Question: I can't find any answers online, so hopefully someone has a solution.
I am trying to use ggplot2's 'geom_tile' for plotting co-occurence/mutually exclusion graph with pairs of chromosome arms. Below is a snippet of my dataframe. (link to full dataset here: <URL>
'''
Event1 Event2 label
1017 16p gain 16p loss exclusion
666 13q gain 13q loss exclusion
1523 19p gain 19q gain co-occur
1565 19p gain 9q gain co-occur
1738 1p loss 1q loss co-occur
'''
The name of chromosome arms are mix of number and letters. So I used 'mixedsort()'from gtools to sort them. and factored my y/x-axis tick labels.
'''
library(gtools)
library(dplyr)
event1 <- mixedsort(unique(cooccur.table$Event1 %>% as.vector()), decreasing = F); event1
event2 <- mixedsort(unique(cooccur.table$Event2 %>% as.vector()), decreasing = T); event2
cooccur.table$Event1 <- factor(cooccur.table$Event1, levels = event1)
cooccur.table$Event2 <- factor(cooccur.table$Event2, levels = event2)
'''
and when I tried to plot,
'''
library(ggplot2)
ggplot(cooccur.table, aes(x = Event1, y = Event2, fill = label, label = label)) +
geom_tile(colour="black") +
coord_equal() +
scale_fill_manual(values = c("#08d9d6", "#e84a5f", "#ffffff")) +
# scale_y_discrete(limits = rev(levels(cooccur.table$Event1)[2:72])) +
theme(axis.text.x = element_text(angle = 90, vjust = 0.5, hjust = 1.4),
axis.text.y = element_text(hjust = 1.5),
legend.position = "right",
axis.line.x = element_line(size = 0.2),
axis.line.y = element_line(size = 0.2),
axis.ticks = element_blank())
'''
this is the result...

(I'm thinking since it's pairwise comparison, 'geom_tile' is trying to get rid of that one so it staggers the comparison, but it's getting confused with the sorting... but I haven't no idea how to fix it so I get a triangle plot)
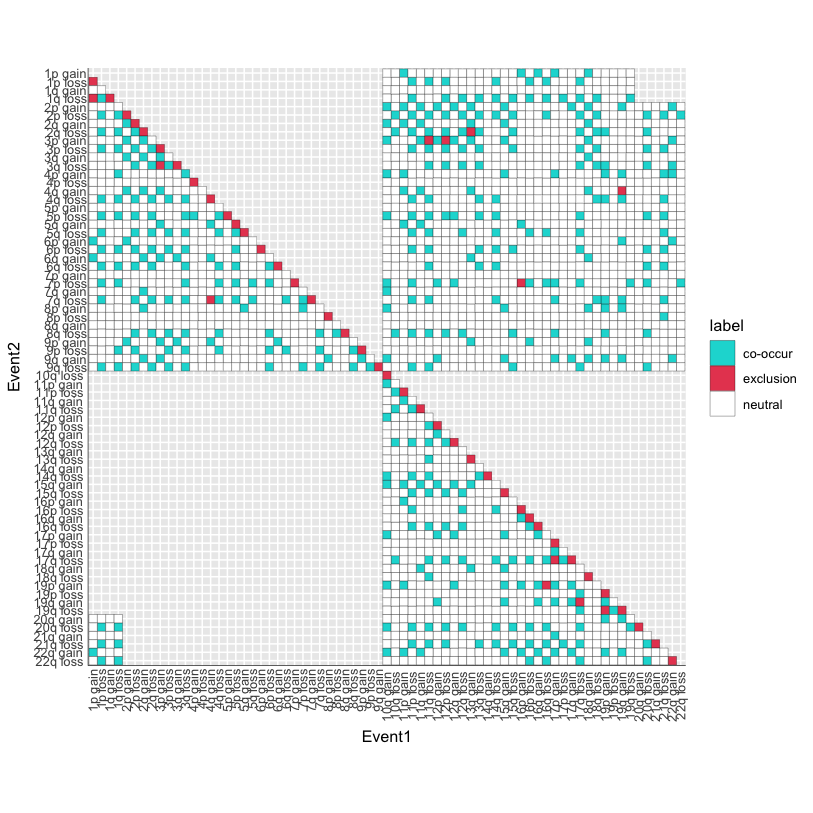
Answer: Try this (explanations in comments):
'''
# create ONE set of factor levels that cover both columns
event.levels <- mixedsort(unique(c(cooccur.table$Event1, cooccur.table$Event2)))
# create combined table such that we have both Event1-Event2 and Event2-Event1 pairs
new.cooccur.table <- rbind(cooccur.table,
cooccur.table %>%
rename(Event2 = Event1, Event1 = Event2) %>%
select(Event1, Event2, label)) %>%
# convert both event columns to factor, with the same set of factor levels defined above
mutate(across(starts_with("Event"),
~factor(.x, levels = event.levels))) %>%
# keep only rows where Event1's is smaller than Event2 (this creates the triangle)
filter(as.integer(Event1) < as.integer(Event2)) %>%
# reverse the factor level order for Event2
mutate(Event2 = forcats::fct_rev(Event2))
# plot
ggplot(new.cooccur.table,
aes(x = Event1, y = Event2, fill = label, label = label)) +
geom_tile(colour="black") +
coord_equal() +
scale_fill_manual(values = c("#08d9d6", "#e84a5f", "#ffffff"))
'''
<URL>
Small data sample for reproducibility:
'''
cooccur.table <- structure(list(Event1 = c("9p gain", "19q gain", "19p gain",
"9q gain", "10q gain", "19p gain", "19p gain", "9p gain", "19p gain",
"19q gain", "10q gain", "10q gain", "9p loss", "19p loss", "10q loss",
"19q loss", "19p loss", "19p gain", "10q loss", "10q loss", "10q loss",
"19q gain", "9p loss", "19p loss", "19q loss", "19p gain", "10q gain",
"10q gain", "19p loss", "19q gain", "10q gain", "19p loss", "10q loss",
"10q loss", "19q loss", "19q loss", "10q gain", "19p gain", "10q gain",
"19p loss", "10q gain", "19q gain", "10q loss", "10q loss", "9p gain"
), Event2 = c("9p loss", "19q loss", "19p loss", "9q loss", "10q loss",
"19q gain", "9q gain", "9q gain", "19q loss", "9q gain", "19p gain",
"9q gain", "9q loss", "19q loss", "9q loss", "9q loss", "9q loss",
"9q loss", "9p loss", "19p loss", "19q loss", "9p gain", "9q gain",
"9p loss", "9p loss", "9p loss", "9p gain", "19q gain", "9q gain",
"9p loss", "19q loss", "9p gain", "19q gain", "9p gain", "9q gain",
"9p gain", "9q loss", "9p gain", "9p loss", "19q gain", "19p loss",
"9q loss", "9q gain", "19p gain", "9q loss"), label = c("exclusion",
"exclusion", "exclusion", "exclusion", "exclusion", "co-occur",
"co-occur", "co-occur", "exclusion", "co-occur", "co-occur",
"co-occur", "co-occur", "co-occur", "neutral", "neutral", "neutral",
"neutral", "neutral", "neutral", "neutral", "neutral", "neutral",
"neutral", "neutral", "neutral", "neutral", "neutral", "neutral",
"neutral", "neutral", "neutral", "neutral", "neutral", "neutral",
"neutral", "neutral", "neutral", "neutral", "neutral", "neutral",
"neutral", "neutral", "neutral", "neutral")), row.names = c(NA,
-45L), class = "data.frame")
'''
Illustration with sample data:
<URL>